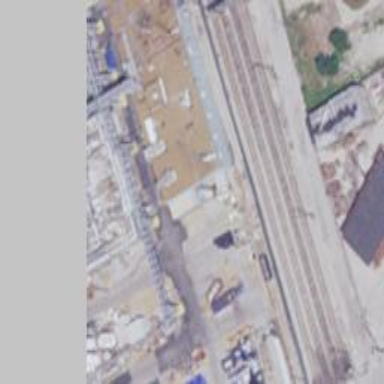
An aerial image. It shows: Industrial building.